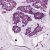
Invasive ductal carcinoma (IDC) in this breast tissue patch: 1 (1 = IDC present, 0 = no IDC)